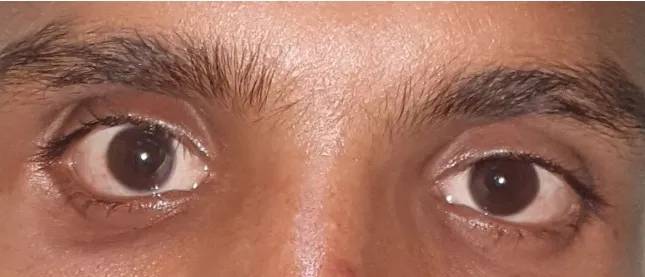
Postoperative photograph of the patient one month after the surgery.
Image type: medical_photograph (other_medical_photograph)